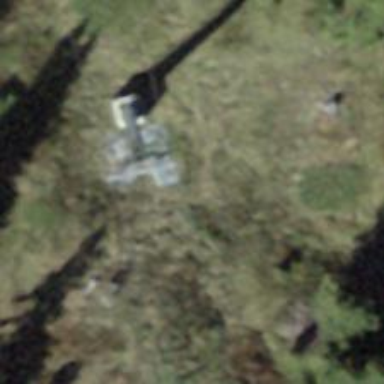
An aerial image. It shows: Pylon for aerialway.